Aerial crown-view tile of a tropical tree (Barro Colorado Island, Panama), acquired 20240716:
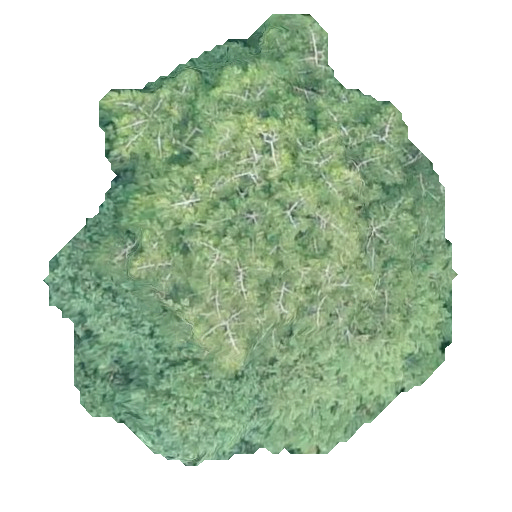
Species: Virola surinamensis
GBIF accepted scientific name: Virola surinamensis
Crown area: 203.044 m²